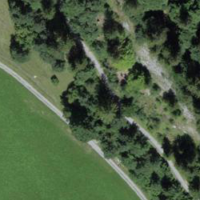
EUNIS habitat code: 44
Species observed at this site:
Saponaria ocymoides
Geranium sanguineum